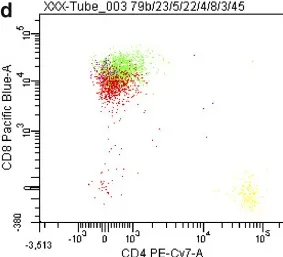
(a-d) Flow cytometry interpretation. The neoplastic cells display the typical antigenic features of CLL including small cell size and bright CD23 and CD5 expression. Some of the tumor cells have features of atypia and express CD8; these cells are considered to be more aggressive with azurophilic granules within cytoplasm. Yellow: CD3+/CD4-/CD8-; dark-blue: CD3+; red: CD23+/CD22 + dim; green: CD79b + dim.
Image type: pathology (immunostaining)